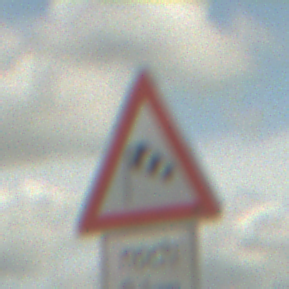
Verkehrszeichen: SeitenwindVonLinks
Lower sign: LaengeEinerStrecke4
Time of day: Midday
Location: Outdoor (RoadRail)
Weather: PartlyCloudy
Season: NotSpecified
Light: Natural